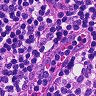
Metastatic tissue present: no